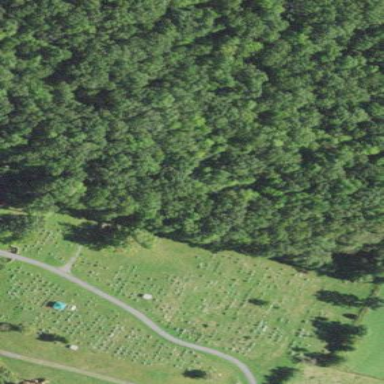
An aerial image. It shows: Cemetery.